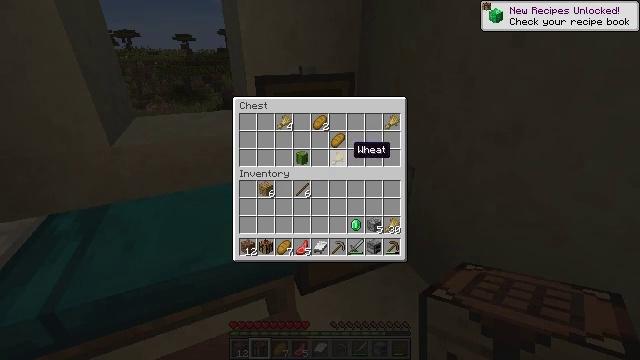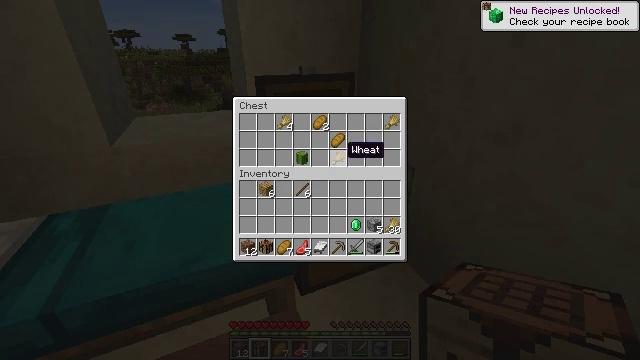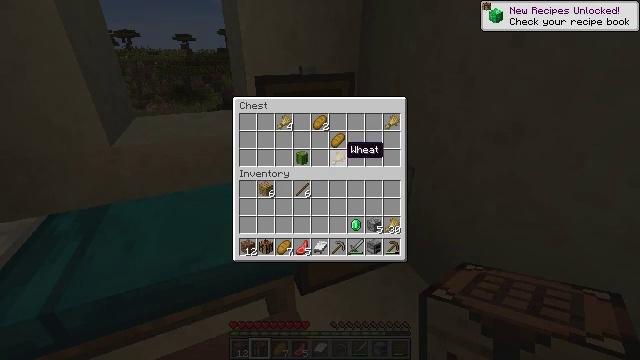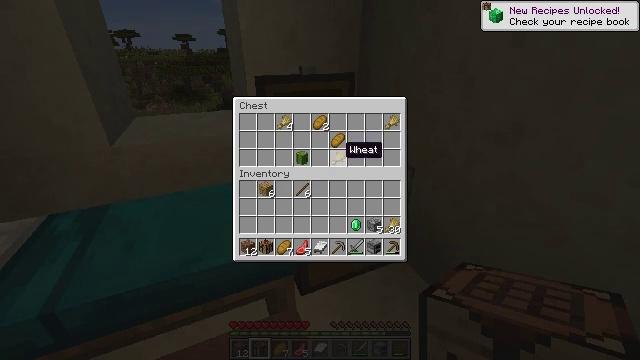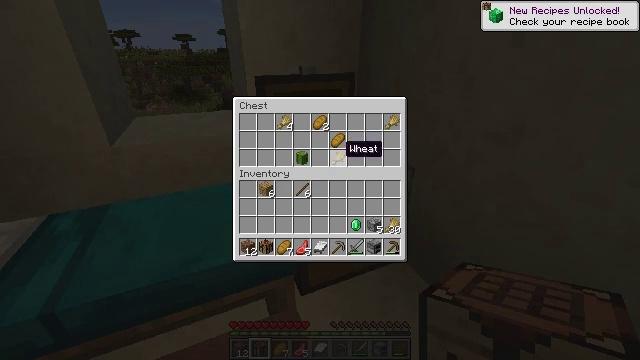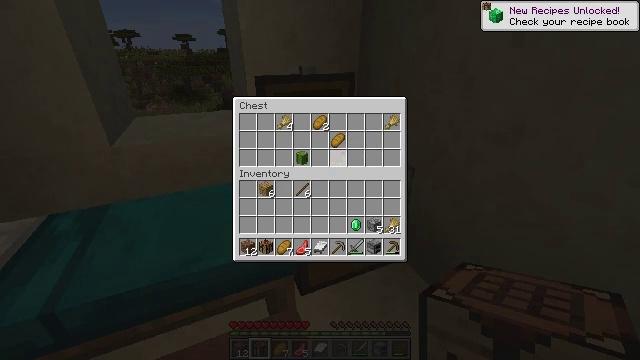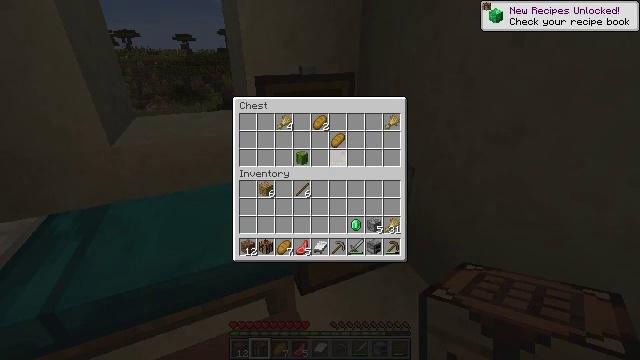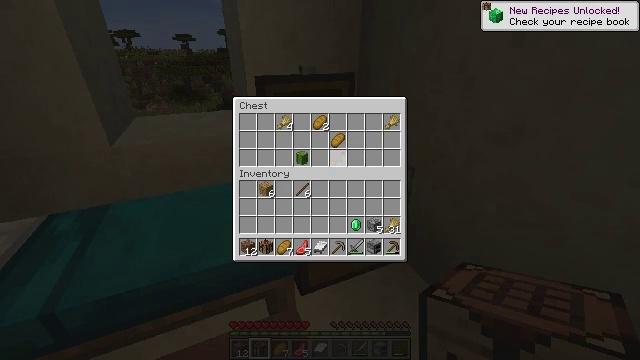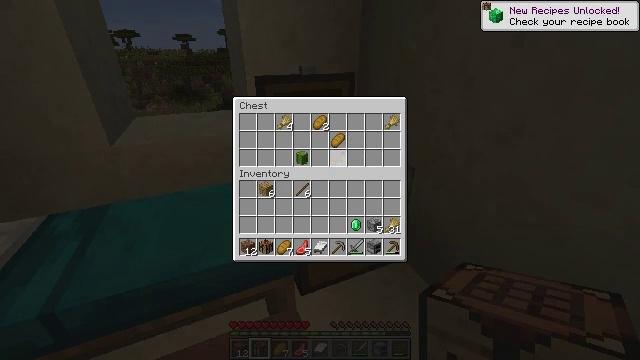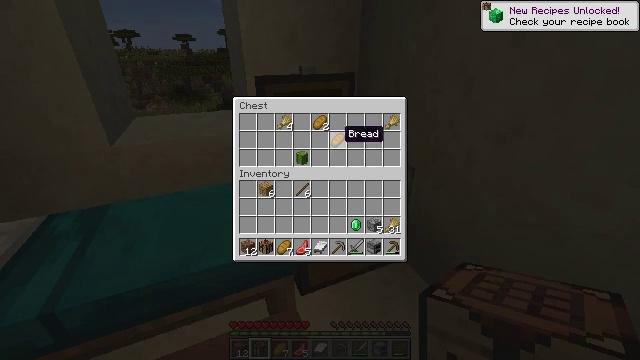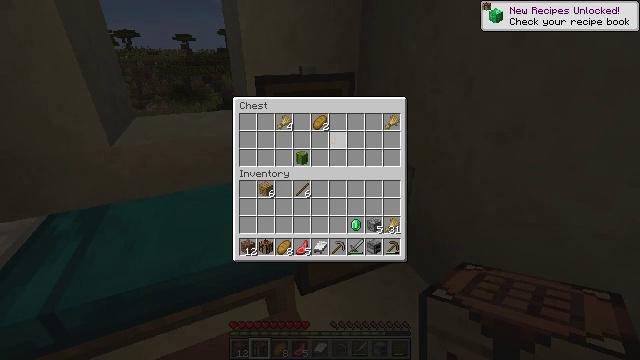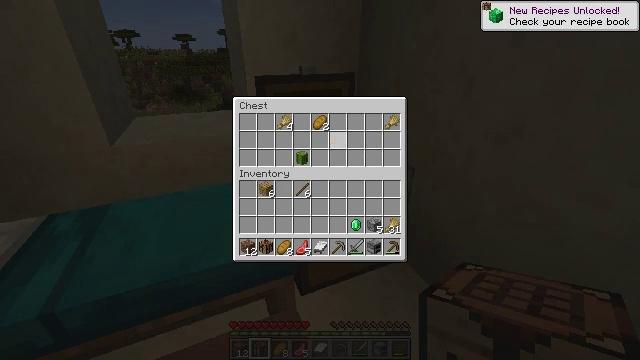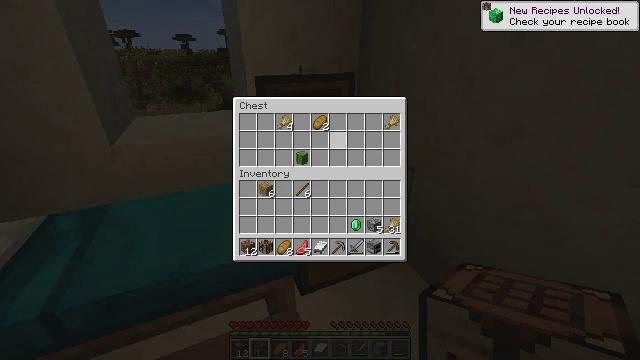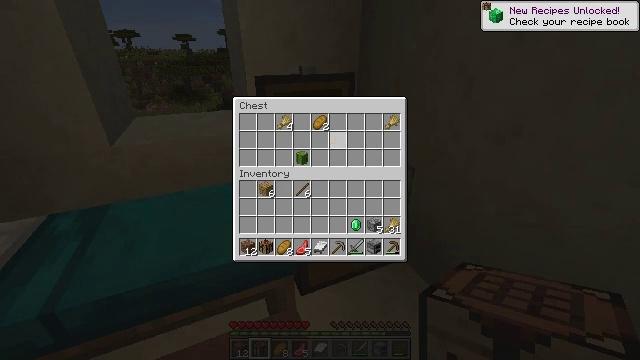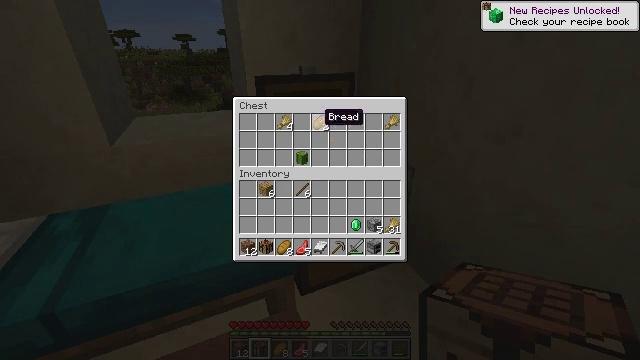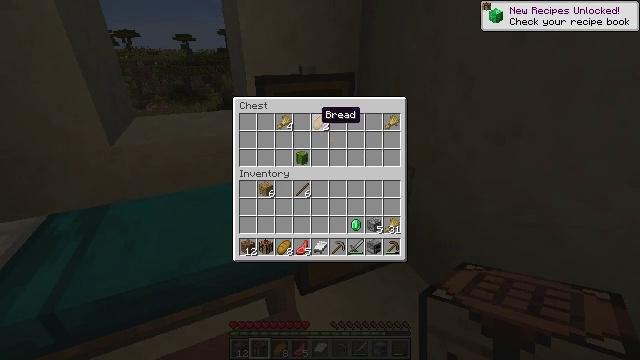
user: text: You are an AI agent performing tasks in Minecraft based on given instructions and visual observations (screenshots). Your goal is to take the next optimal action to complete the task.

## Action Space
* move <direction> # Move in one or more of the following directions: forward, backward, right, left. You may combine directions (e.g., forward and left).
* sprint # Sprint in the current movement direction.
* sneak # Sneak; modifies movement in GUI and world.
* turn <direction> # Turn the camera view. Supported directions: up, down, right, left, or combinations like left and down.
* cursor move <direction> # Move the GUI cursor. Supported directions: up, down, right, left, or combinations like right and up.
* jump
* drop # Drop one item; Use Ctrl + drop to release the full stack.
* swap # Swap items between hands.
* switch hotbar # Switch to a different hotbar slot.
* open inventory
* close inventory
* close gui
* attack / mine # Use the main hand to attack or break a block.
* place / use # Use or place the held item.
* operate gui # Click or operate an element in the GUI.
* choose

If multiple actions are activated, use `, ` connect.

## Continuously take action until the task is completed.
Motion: motion action
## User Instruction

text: Get the jungle fence gate into your inventory.
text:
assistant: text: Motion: sneak, choose
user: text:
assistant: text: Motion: sneak
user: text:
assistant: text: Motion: sneak
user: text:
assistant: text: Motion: sneak
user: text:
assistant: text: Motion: sneak, choose
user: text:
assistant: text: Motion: sneak, choose
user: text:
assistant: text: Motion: sneak, choose
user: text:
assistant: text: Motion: sneak
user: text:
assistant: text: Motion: sneak, cursor move up
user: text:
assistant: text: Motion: sneak, choose
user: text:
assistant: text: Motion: sneak, choose
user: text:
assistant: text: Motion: sneak, choose
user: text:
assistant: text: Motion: sneak
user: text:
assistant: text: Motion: sneak, cursor move left and up
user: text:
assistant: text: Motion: sneak
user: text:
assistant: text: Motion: sneak, choose
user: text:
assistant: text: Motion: sneak, choose
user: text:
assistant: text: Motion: sneak, cursor move left
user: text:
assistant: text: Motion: sneak, cursor move left
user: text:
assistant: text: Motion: sneak
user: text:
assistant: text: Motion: sneak, choose
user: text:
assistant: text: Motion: sneak, choose
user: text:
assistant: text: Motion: sneak
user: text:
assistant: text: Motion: sneak, cursor move right
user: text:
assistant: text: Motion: sneak, cursor move right
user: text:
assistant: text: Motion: sneak, cursor move right
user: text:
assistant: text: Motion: sneak
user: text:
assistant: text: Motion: sneak
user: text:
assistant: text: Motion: sneak
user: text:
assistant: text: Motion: sneak